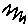
Label: zigzag